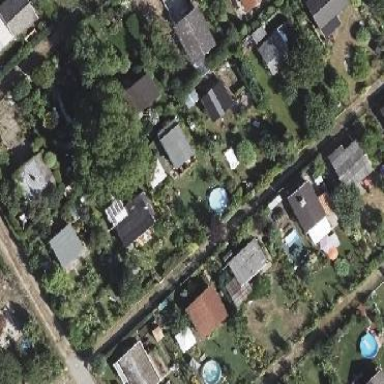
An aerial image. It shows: Plot within allotments.